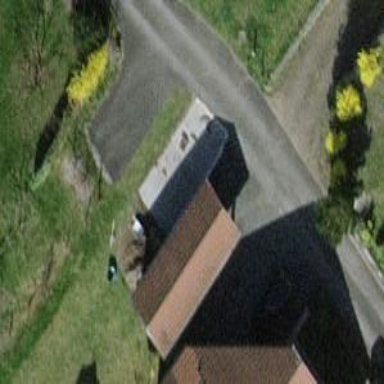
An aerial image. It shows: Carport building.